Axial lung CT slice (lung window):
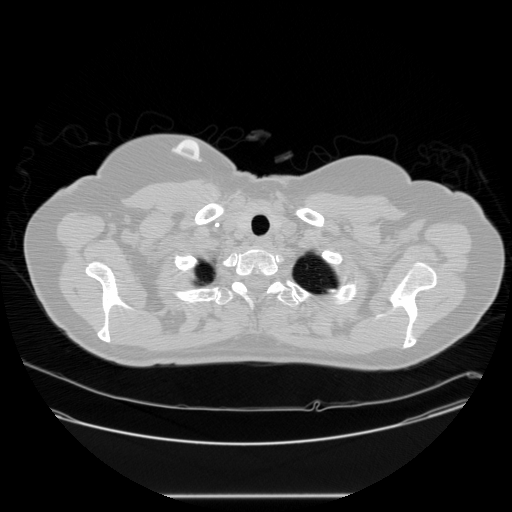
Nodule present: no